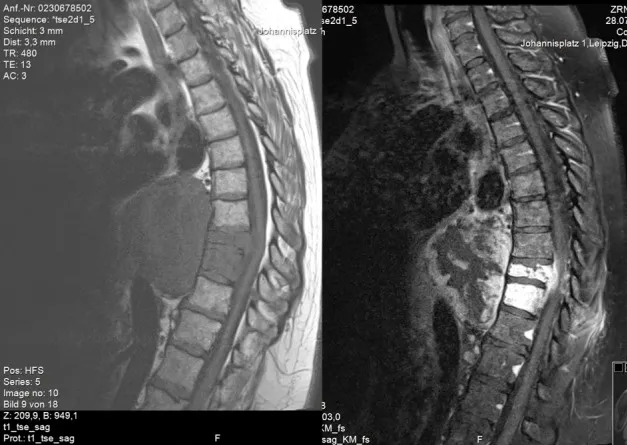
Sagittal MR image of the thoracic spine. Left: T1-weighted image. The tumor represents as a hypointense mass infiltrating the spine with spinal canal penetration. Right: T1-weighted, contrast enhanced image. Inhomogeneous gadolinium distribution.
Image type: radiology (mri)